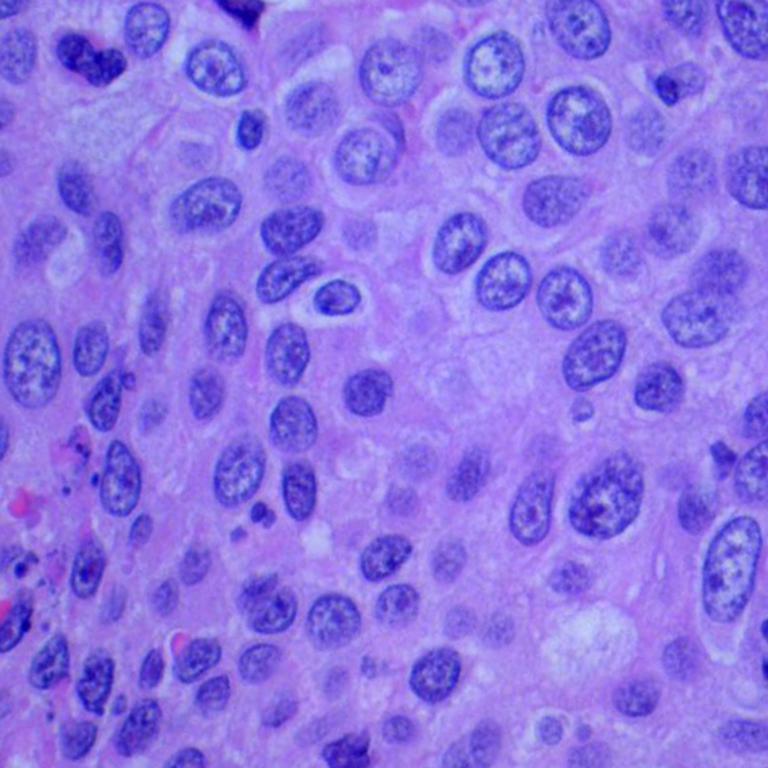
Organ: lung
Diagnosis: squamous carcinomas